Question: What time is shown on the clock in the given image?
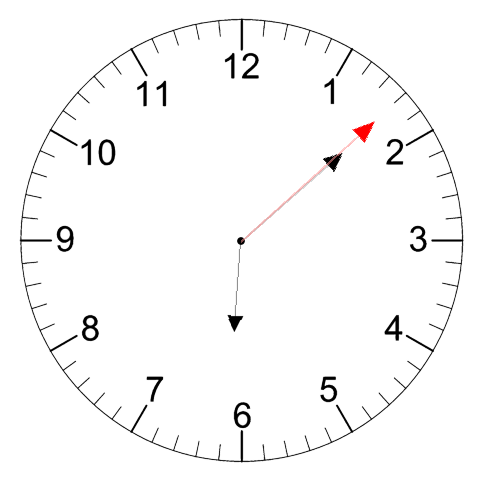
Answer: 06:08:08